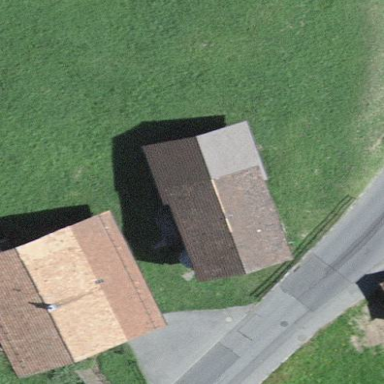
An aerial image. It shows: Barn.